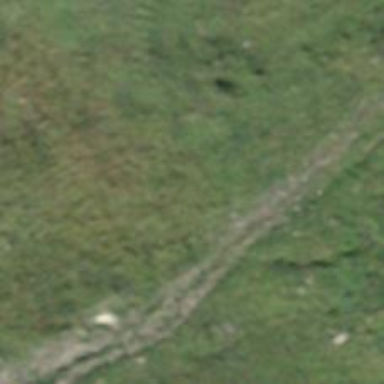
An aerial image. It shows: Unpaved path.